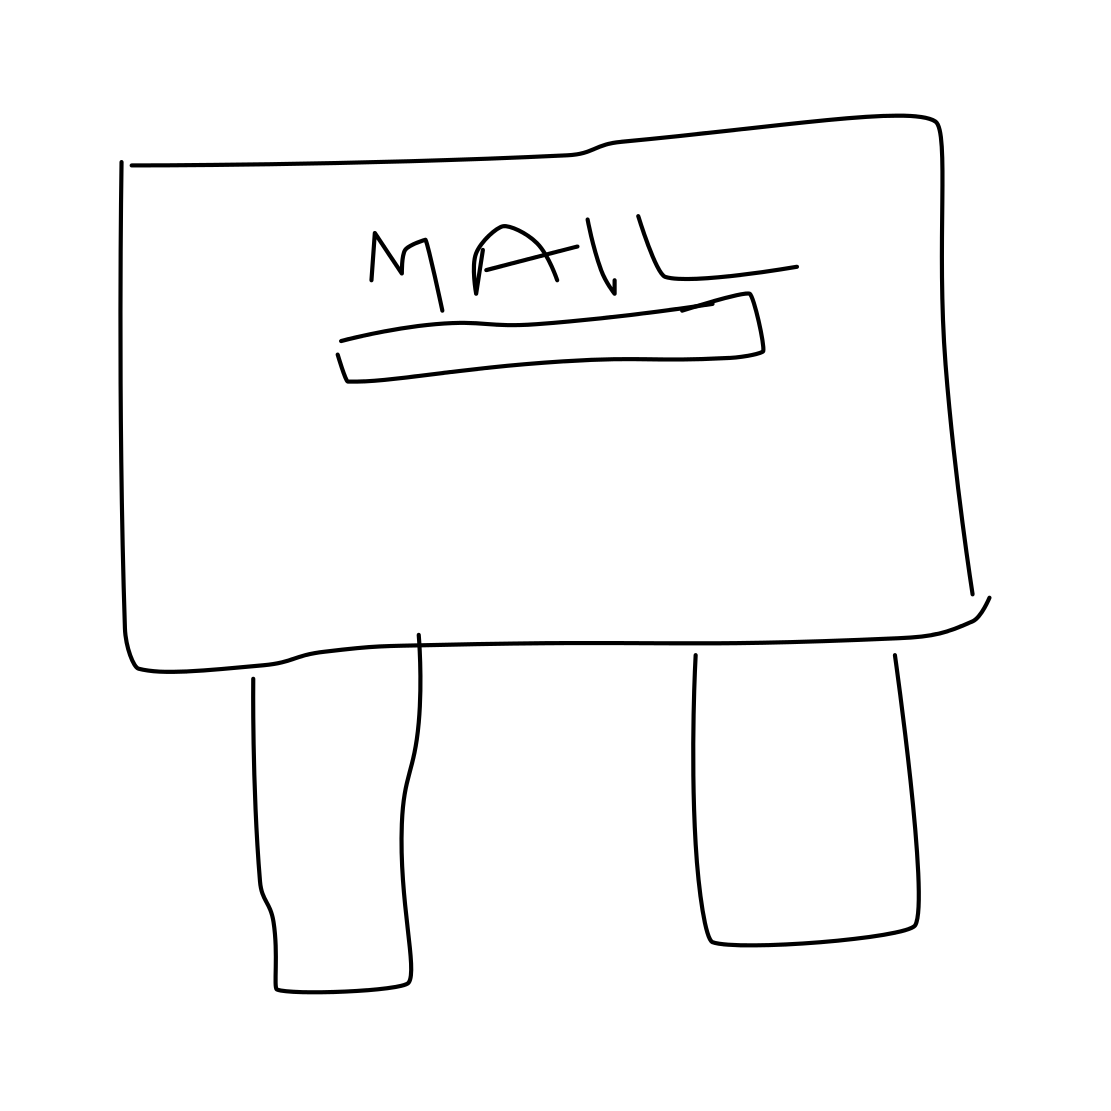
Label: mailbox